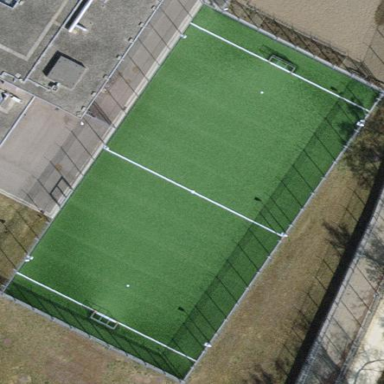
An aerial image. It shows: Pitch for leisure activities.